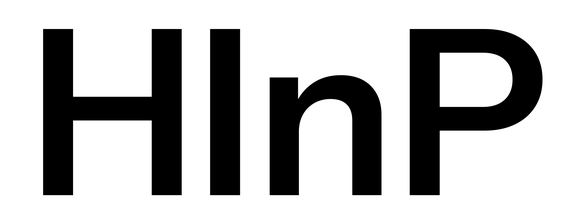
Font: InstrumentSans_SemiBold